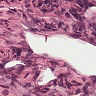
Metastatic tissue present: no